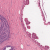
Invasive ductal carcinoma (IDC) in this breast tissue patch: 0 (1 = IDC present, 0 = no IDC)